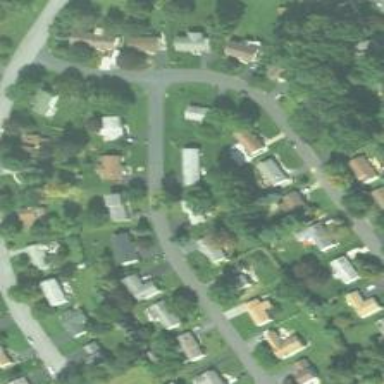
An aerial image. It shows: Neighborhood.